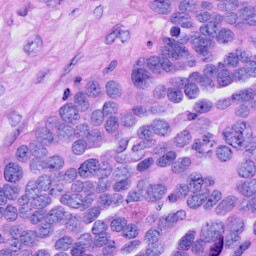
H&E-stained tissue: Ovarian